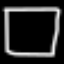
Label: square